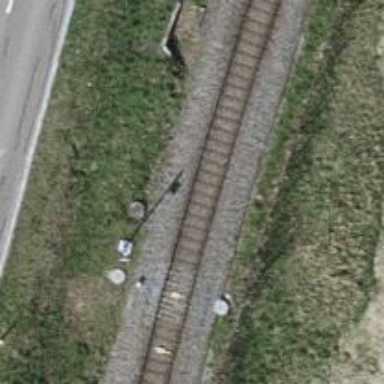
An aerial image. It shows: Single railway track with electrified contact line.